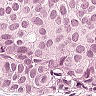
Metastatic tissue present: yes